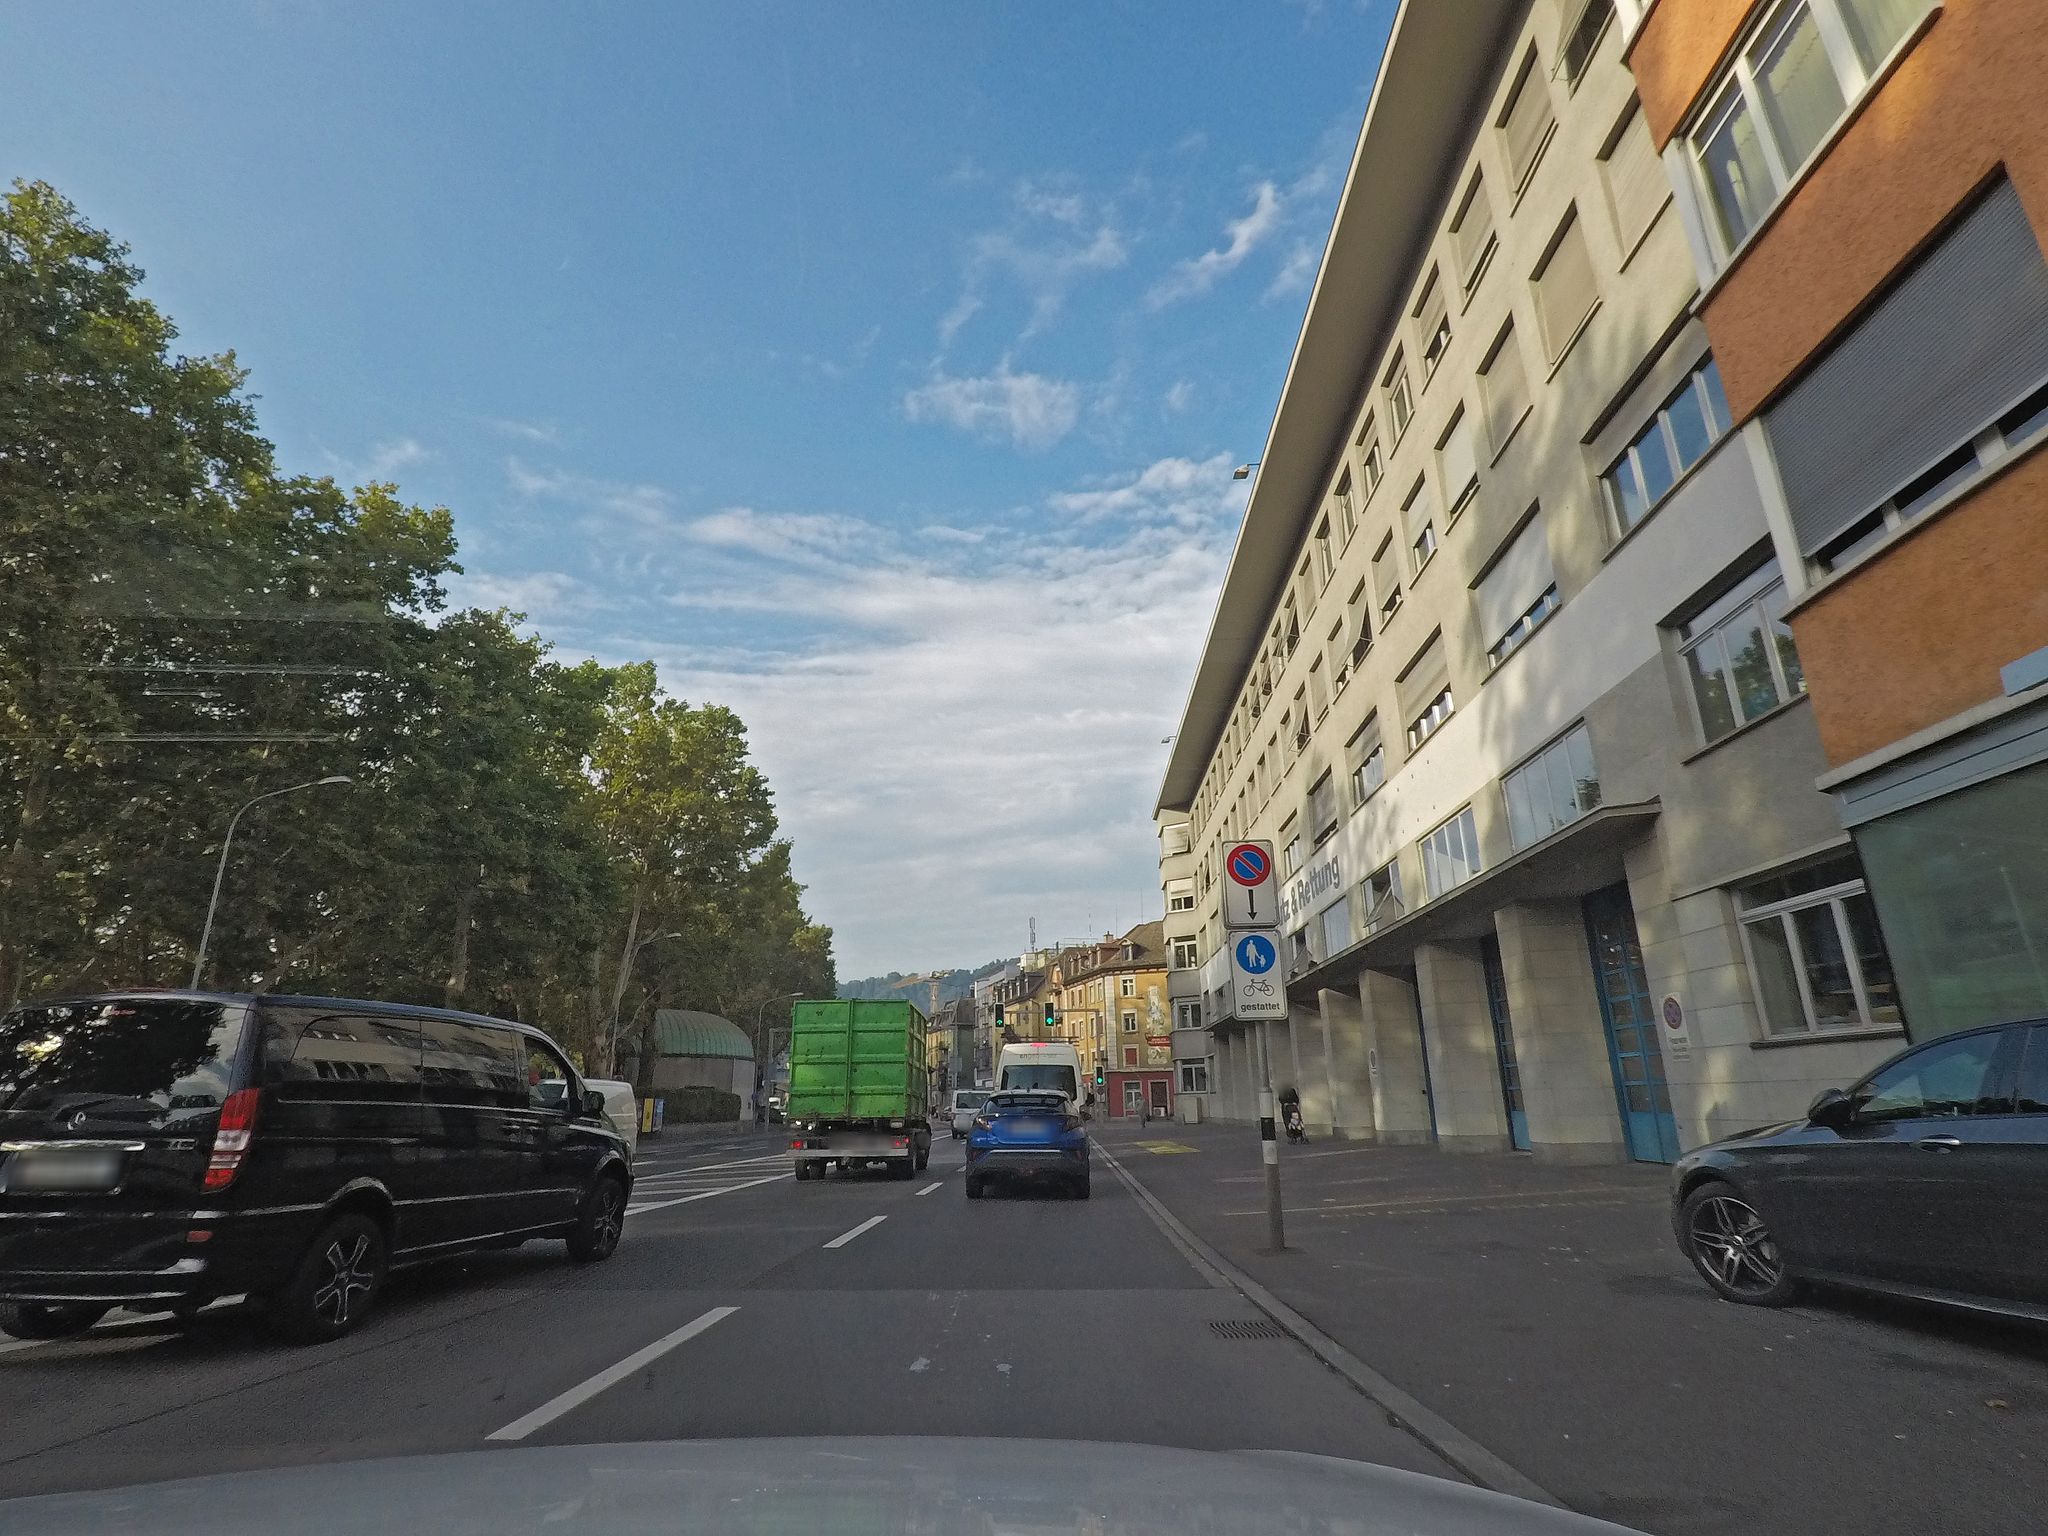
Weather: clear
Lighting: day
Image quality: good
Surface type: driving surface
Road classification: primary
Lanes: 2
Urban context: urban centre
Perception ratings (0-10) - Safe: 5.97, Lively: 6.66, Beautiful: 5.99, Boring: 3.8, Depressing: 4.67, Wealthy: 7.98